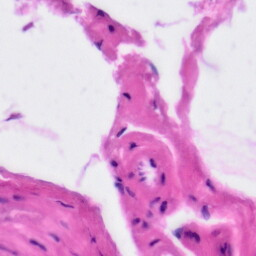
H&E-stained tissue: Tonsil